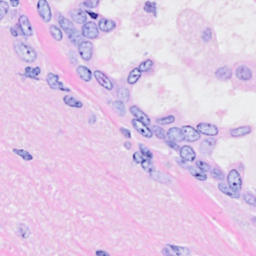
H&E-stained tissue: Breast